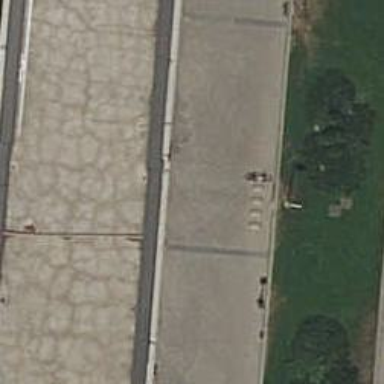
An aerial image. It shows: Bicycle parking area with stands.